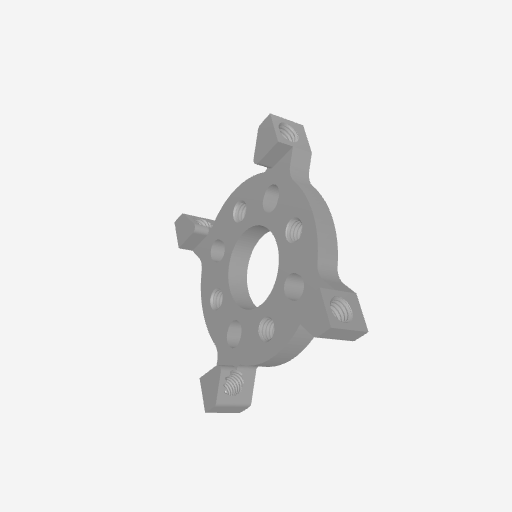
Part: Post2PatternMount32-2